Field crop: maize
Growth stage: 2
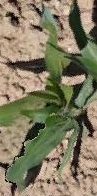
Species: maize